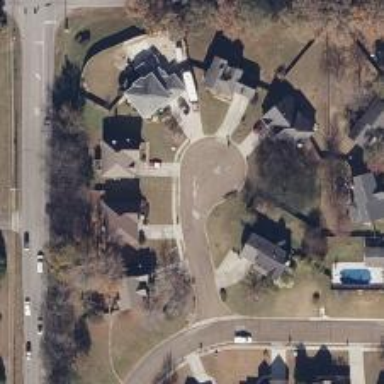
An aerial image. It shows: Residential road with sidewalk on the left.